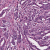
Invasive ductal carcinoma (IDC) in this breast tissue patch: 1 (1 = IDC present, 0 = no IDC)